Question: It seems like Silverlight 4 does not have a ListView control, unless I am missing something. Or a control that's basically replicates its function (e.g. re-sizable column headers, etc...).
Is there an example of how to create something similar? I am after a setup like this:

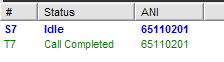
Answer: You can use the DataGrid control. It has re-sizable column headers, column-click ordering, grouping, in-place editing, etc.